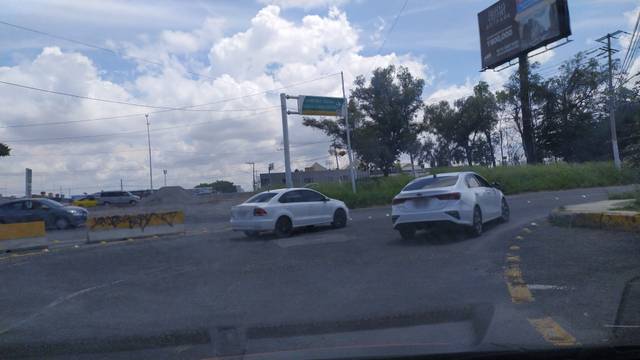
Region: Mexico
Coordinates: 20.741, -103.387